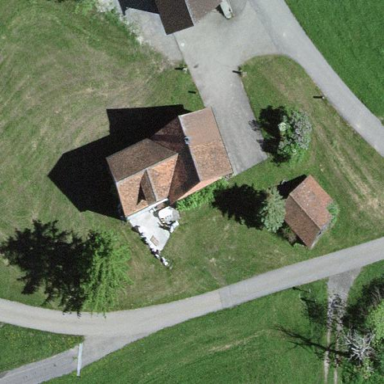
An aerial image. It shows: Farm building.